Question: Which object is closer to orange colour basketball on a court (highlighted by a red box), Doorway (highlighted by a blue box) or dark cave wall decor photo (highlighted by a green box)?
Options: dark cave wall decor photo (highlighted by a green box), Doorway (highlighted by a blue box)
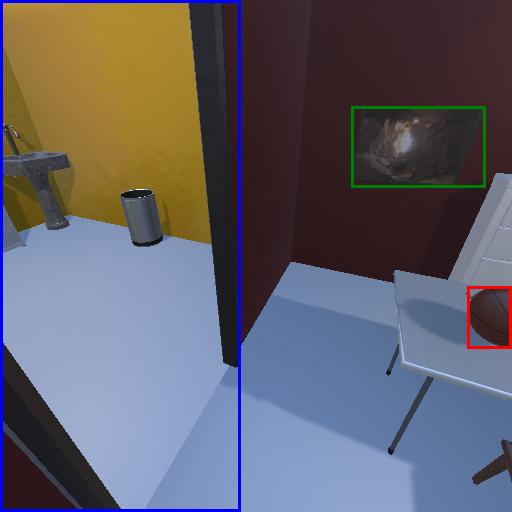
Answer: dark cave wall decor photo (highlighted by a green box)